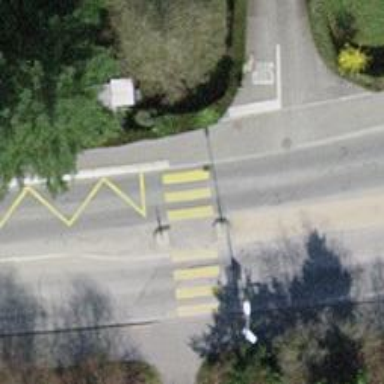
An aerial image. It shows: Marked crossing with pedestrian island.